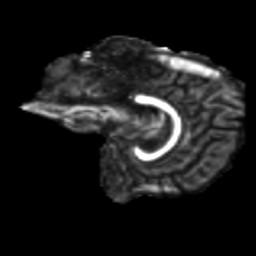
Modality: FA
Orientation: sagittal
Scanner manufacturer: siemens
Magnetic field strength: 3 T
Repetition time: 9.2 s
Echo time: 0.084 s